Question: I am very new to this. This is my first app, so I don't know all of the terms, or even how to explain it properly. But I am creating an affective app in Android Studio using Microsoft Cognitive API to test images to see what emotion the individuals in them display (happy, sad, neutral) then displaying the result as a text output.
I am wondering how to write code so that if the resulting text is 'neutral', the user is automatically sent to the activity_body activity, or else if the result is 'happiness', the user is automatically sent to the activity_mind activity. [
'''
package com.example.breastiesapp;
import...
public class MainActivity extends AppCompatActivity {
public Button button;
private ImageView imageView;
private TextView resultText;
private static final int REQUEST_CAMERA_CODE = 300;
private static final int REQUEST_PERMISSION_CODE = 200;
@Override
protected void onCreate(Bundle savedInstanceState) {
super.onCreate(savedInstanceState);
setContentView(R.layout.activity_main);
imageView = findViewById(R.id.imageView);
resultText = findViewById(R.id.resultText);
/**
* this takes the user to the body activity
*/
button = (Button) findViewById(R.id.bodyBTN);
button.setOnClickListener(new View.OnClickListener() {
@Override
public void onClick(View view) {
Intent intent = new Intent(MainActivity.this, BodyActivity.class);
startActivity(intent);
}
});
/**
* this takes the user to the Mind activity
*/
button = (Button) findViewById(R.id.mindBTN);
button.setOnClickListener(new View.OnClickListener() {
@Override
public void onClick(View view) {
Intent intent = new Intent(MainActivity.this, MindActivity.class);
startActivity(intent);
}
});
}
public void getImage(View view) {
if(checkPermission()) {
Intent choosePhotoIntent = new Intent(Intent.ACTION_GET_CONTENT);
choosePhotoIntent.setType("image/*");
launchGalleryImageGetter.launch(choosePhotoIntent);
}
else {
requestPermission();
}
}
ActivityResultLauncher<Intent> launchGalleryImageGetter
= registerForActivityResult(
new ActivityResultContracts
.StartActivityForResult(),
result -> {
if (result.getResultCode()
== Activity.RESULT_OK) {
Intent data = result.getData();
if (data != null
&& data.getData() != null) {
Uri selectedImageUri = data.getData();
Bitmap selectedImageBitmap;
try {
selectedImageBitmap
= MediaStore.Images.Media.getBitmap(
this.getContentResolver(),
selectedImageUri);
imageView.setImageBitmap(selectedImageBitmap);
}
catch (IOException e) {
e.printStackTrace();
}
}
}
});
ActivityResultLauncher<Intent> launchCameraGetter
= registerForActivityResult(
new ActivityResultContracts
.StartActivityForResult(),
result -> {
if (result.getResultCode()
== Activity.RESULT_OK) {
Intent data = result.getData();
if (data != null
&& data.getData() != null) {
Bitmap takenImageBitmap;
takenImageBitmap
= (Bitmap) data.getExtras().get("data");
imageView.setImageBitmap(takenImageBitmap);
}
}
});
public void getEmotion(View view) {
final String TAG = "getEmotion";
Log.i(TAG, "example printing to logcat from getEmotion()");
GetEmotionCall emotionCall = new GetEmotionCall(imageView);
emotionCall.execute();
}
private void requestPermission() {
ActivityCompat.requestPermissions(MainActivity.this,new String[]{Manifest.permission.READ_EXTERNAL_STORAGE,Manifest.permission.CAMERA}, REQUEST_PERMISSION_CODE);
}
private boolean checkPermission() {
int result = ContextCompat.checkSelfPermission(getApplicationContext(), Manifest.permission.READ_EXTERNAL_STORAGE);
int result2 = ContextCompat.checkSelfPermission(getApplicationContext(), Manifest.permission.CAMERA);
return result == PackageManager.PERMISSION_GRANTED && result2 == PackageManager.PERMISSION_GRANTED;
}
public void getCameraImage(View view) {
if(checkPermission()) {
Intent takePictureIntent = new Intent(MediaStore.ACTION_IMAGE_CAPTURE);
if (takePictureIntent.resolveActivity(getPackageManager()) != null) {
//startActivityForResult(takePictureIntent, REQUEST_CAMERA_CODE);
launchCameraGetter.launch(takePictureIntent);
}
}
else {
requestPermission();
}
}
private class GetEmotionCall extends AsyncTask<Void, Void, String> {
private final ImageView img;
GetEmotionCall(ImageView img) {
this.img = img;
}
@Override
protected void onPreExecute() {
super.onPreExecute();
resultText.setText("Getting results...");
}
@Override
protected String doInBackground(Void... params) {
// set up a http client for making the API call
HttpClient httpclient = HttpClients.createDefault();
StrictMode.ThreadPolicy policy = new StrictMode.ThreadPolicy.Builder().permitAll().build();
StrictMode.setThreadPolicy(policy);
try {
// this URI comes from the API itself and can be modified to change what is requested
org.apache.hc.core5.net.URIBuilder builder = new URIBuilder("https://canadacentral.api.cognitive.microsoft.com/face/v1.0/detect?returnFaceId=false&returnFaceLandmarks=false&returnFaceAttributes=emotion,age,gender,headPose,smile,facialHair,glasses,hair,makeup&recognitionModel=recognition_01&returnRecognitionModel=false&detectionModel=detection_01");
//URIBuilder builder = new URIBuilder("https://canadacentral.api.cognitive.microsoft.com/face/v1.0/detect?returnFaceId=true&returnFaceLandmarks=false&returnFaceAttributes=emotion,age,gender,headPose,smile,facialHair,glasses,hair,makeup&recognitionModel=recognition_01&returnRecognitionModel=false&detectionModel=detection");
URI uri = builder.build();
// make a new POST request since we need to send our image to the API server
org.apache.hc.client5.http.classic.methods.HttpPost request = new HttpPost(uri);
// required type for uploading a file
request.setHeader("Content-Type", "application/octet-stream");
// enter your subscription key here
request.setHeader("Ocp-Apim-Subscription-Key", "0d3836e987594b01856f42d");
// Request body. setEntity method converts the image to base64
request.setEntity(new ByteArrayEntity(toBase64(img), ContentType.APPLICATION_OCTET_STREAM));
// getting a response and assigning it to the string res
ClassicHttpResponse response = (ClassicHttpResponse) httpclient.execute(request);
Log.i("doInBackground", response.toString());
HttpEntity entity = response.getEntity();
String res = EntityUtils.toString(entity);
Log.i("doInBackground",res);
return res;
}
catch (Exception e){
return "null";
}
}
@Override
protected void onPostExecute(String result) {
JSONArray jsonArray = null;
try {
jsonArray = new JSONArray(result);
String emotions = "";
for(int i = 0;i<jsonArray.length();i++) {
JSONObject jsonParentObject = new JSONObject(jsonArray.get(i).toString());
JSONObject jsonObject = jsonParentObject.getJSONObject("faceAttributes");
JSONObject scores = jsonObject.getJSONObject("emotion");
double max = 0;
String emotion = "";
for (int j = 0; j < scores.names().length(); j++) {
if (scores.getDouble(scores.names().getString(j)) > max) {
max = scores.getDouble(scores.names().getString(j));
emotion = scores.names().getString(j);
}
}
emotions += emotion + "
";
}
resultText.setText(emotions);
} catch (JSONException e) {
resultText.setText("No emotion detected. Try again later");
}
}
}
public byte[] toBase64(ImageView imgPreview) {
Bitmap bm = ((BitmapDrawable) imgPreview.getDrawable()).getBitmap();
ByteArrayOutputStream baos = new ByteArrayOutputStream();
bm.compress(Bitmap.CompressFormat.JPEG, 100, baos); //bm is the bitmap object
return baos.toByteArray();
}
@Override
protected void onActivityResult(int requestCode, int resultCode, Intent data) {
super.onActivityResult(requestCode, resultCode, data);
if (requestCode == REQUEST_CAMERA_CODE && resultCode == RESULT_OK) {
Bitmap photo = (Bitmap) data.getExtras().get("data");
imageView.setImageBitmap(photo);
}
}
}
'''
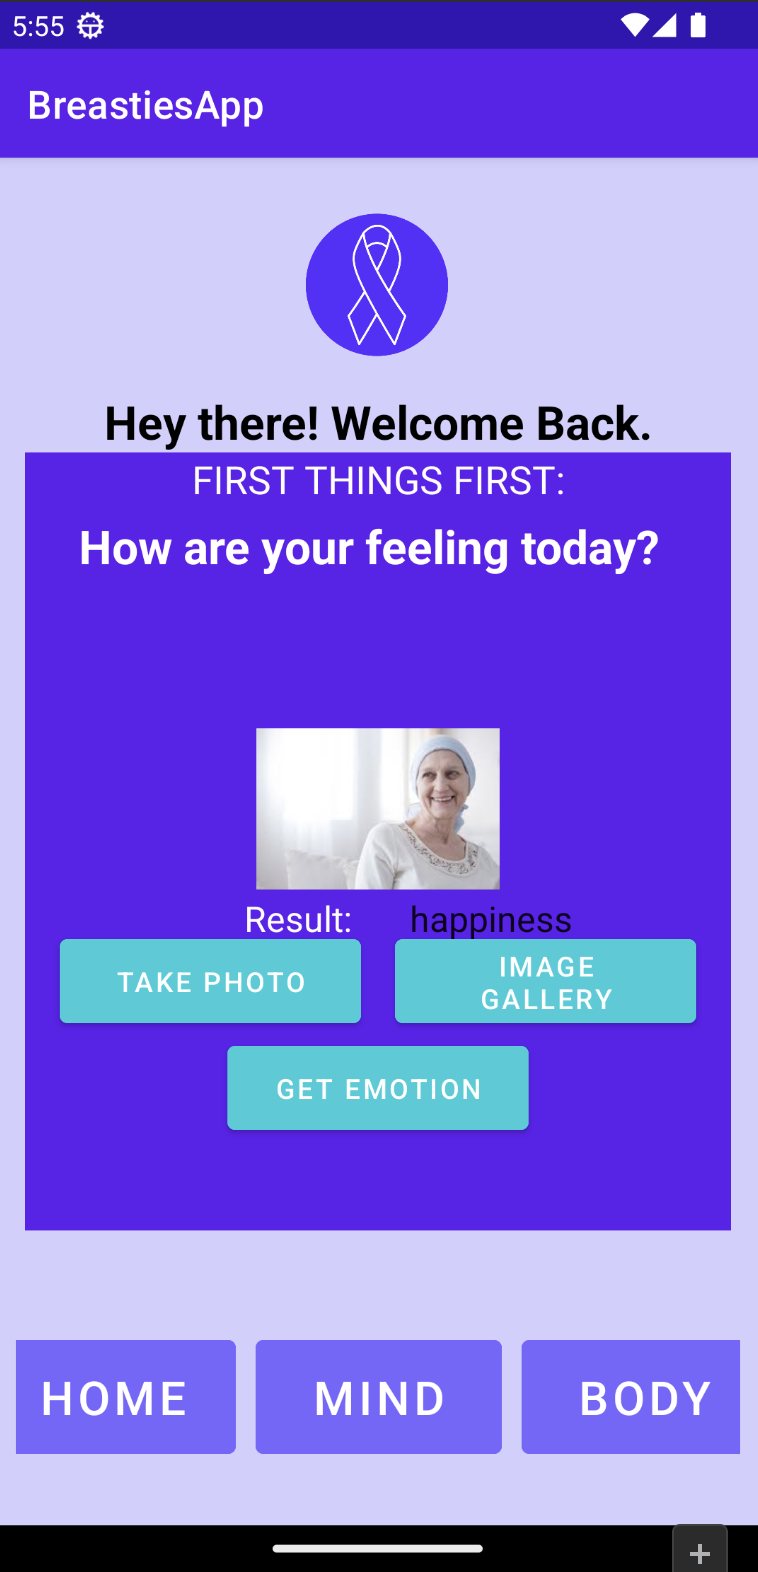
Answer: Put the if conditions in you try block when emotions are retrived and then based on conditions you can navigate to other activities
'''
try {
jsonArray = new JSONArray(result);
String emotions = "";
for(int i = 0;i<jsonArray.length();i++) {
JSONObject jsonParentObject = new JSONObject(jsonArray.get(i).toString());
JSONObject jsonObject = jsonParentObject.getJSONObject("faceAttributes");
JSONObject scores = jsonObject.getJSONObject("emotion");
double max = 0;
String emotion = "";
for (int j = 0; j < scores.names().length(); j++) {
if (scores.getDouble(scores.names().getString(j)) > max) {
max = scores.getDouble(scores.names().getString(j));
emotion = scores.names().getString(j);
}
}
emotions += emotion + "
";
}
resultText.setText(emotions);
if(emotions=="neutral"){
Intent intent = new Intent(MainActivity.this,activity_body.class);
startActivity(intent);
}
else if(emotions=="happiness") {
Intent intent = new Intent(MainActivity.this,activity_mind.class);
startActivity(intent);
}
}
catch (JSONException e) {
resultText.setText("No emotion detected. Try again later");
}
'''